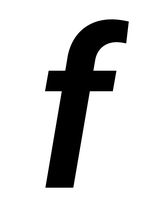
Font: Roboto-Italic_SemiBold_Italic